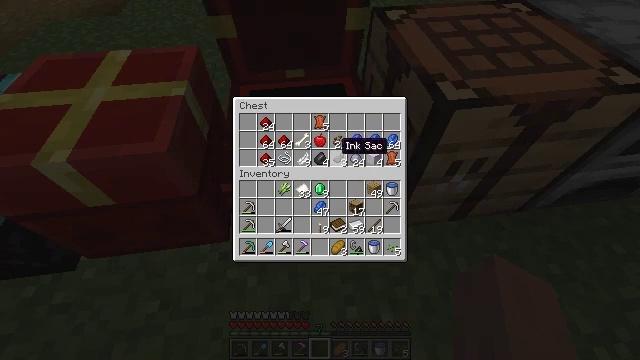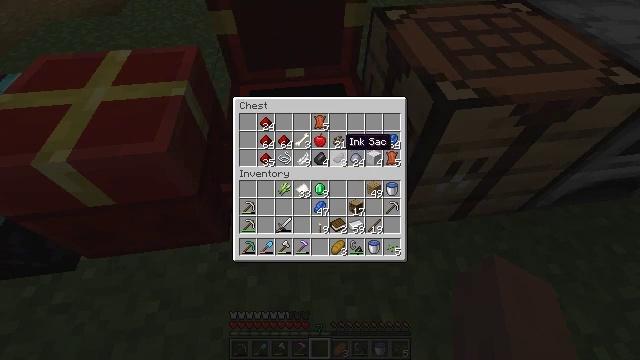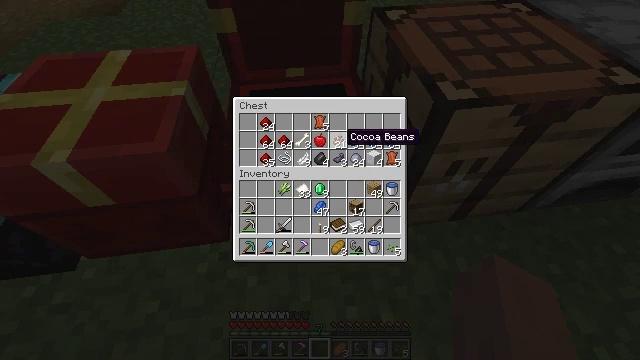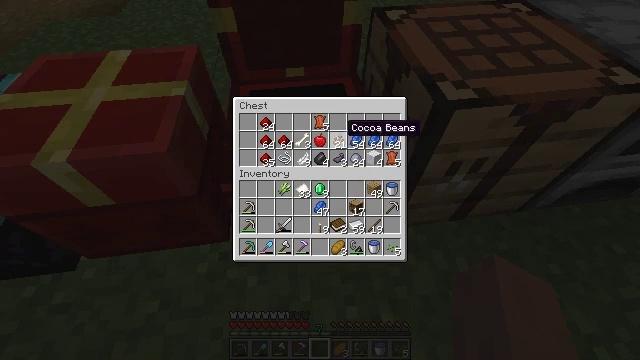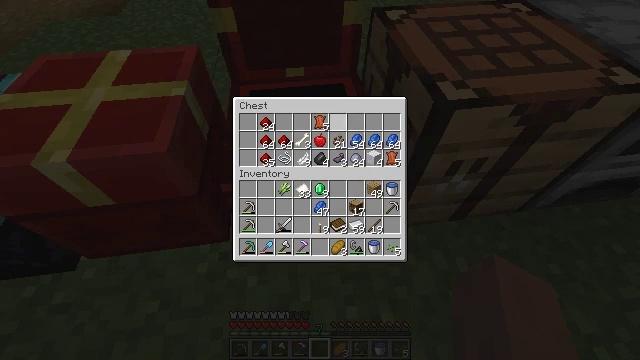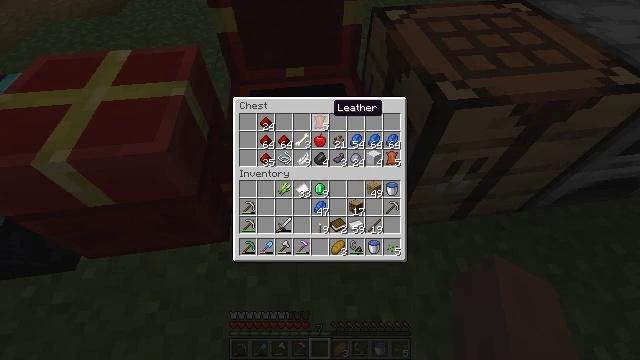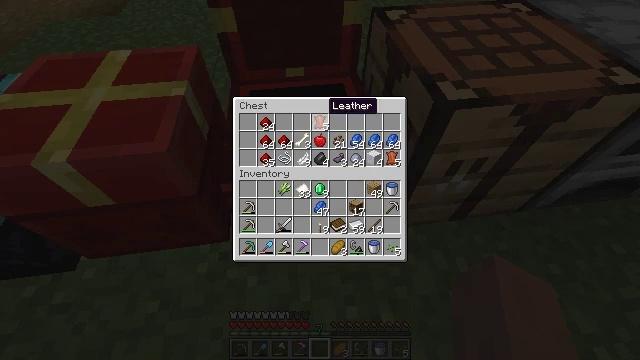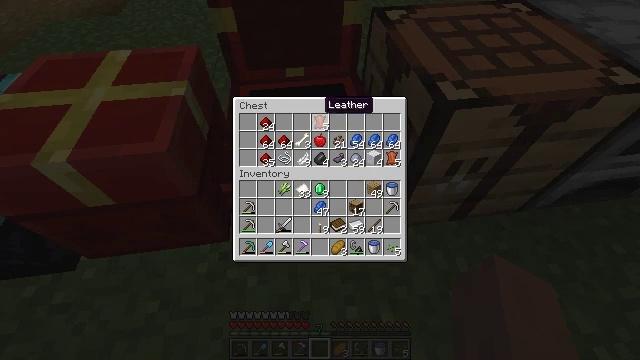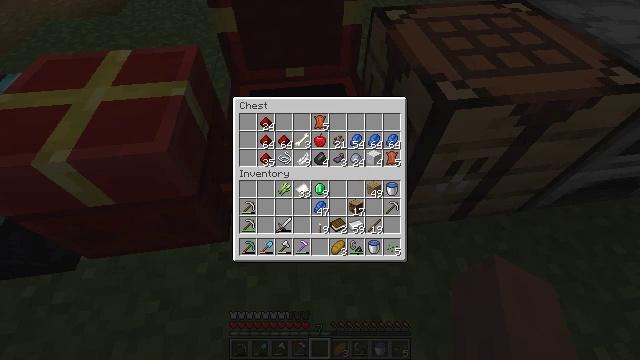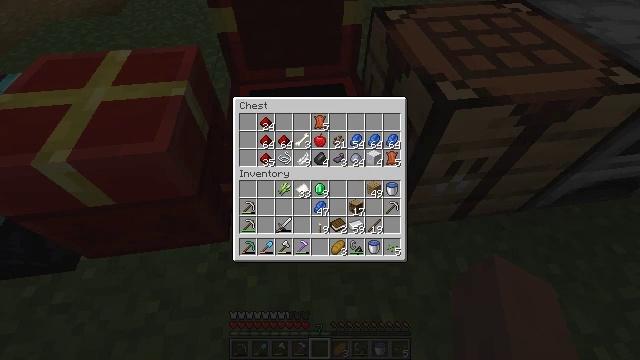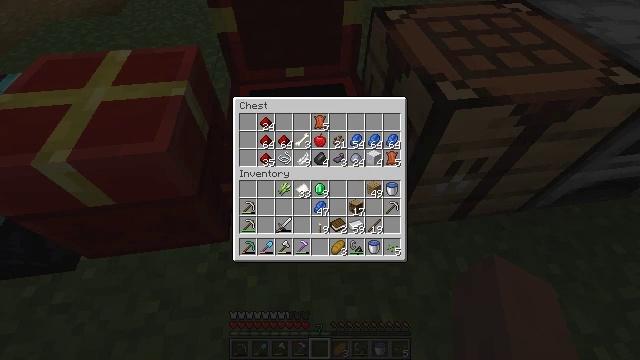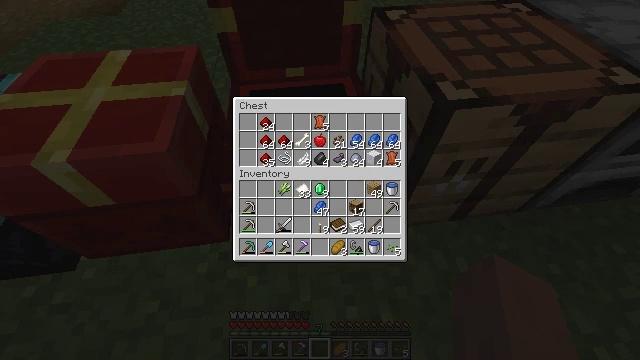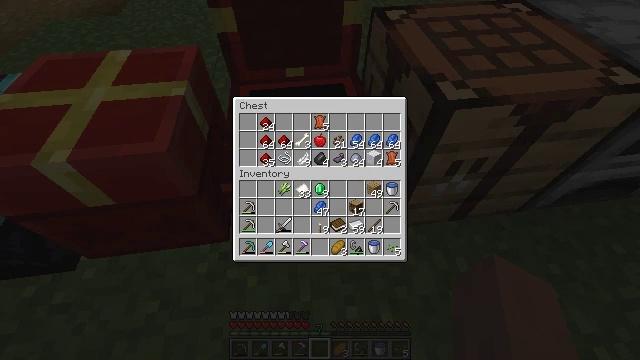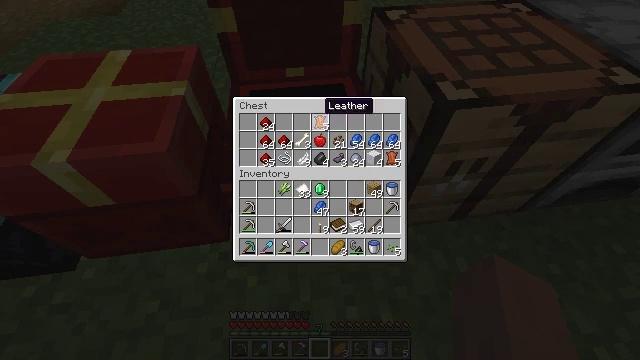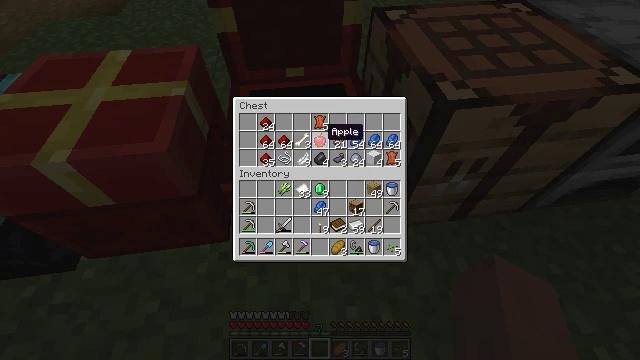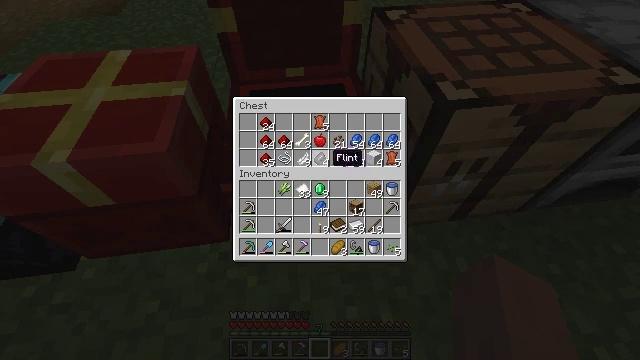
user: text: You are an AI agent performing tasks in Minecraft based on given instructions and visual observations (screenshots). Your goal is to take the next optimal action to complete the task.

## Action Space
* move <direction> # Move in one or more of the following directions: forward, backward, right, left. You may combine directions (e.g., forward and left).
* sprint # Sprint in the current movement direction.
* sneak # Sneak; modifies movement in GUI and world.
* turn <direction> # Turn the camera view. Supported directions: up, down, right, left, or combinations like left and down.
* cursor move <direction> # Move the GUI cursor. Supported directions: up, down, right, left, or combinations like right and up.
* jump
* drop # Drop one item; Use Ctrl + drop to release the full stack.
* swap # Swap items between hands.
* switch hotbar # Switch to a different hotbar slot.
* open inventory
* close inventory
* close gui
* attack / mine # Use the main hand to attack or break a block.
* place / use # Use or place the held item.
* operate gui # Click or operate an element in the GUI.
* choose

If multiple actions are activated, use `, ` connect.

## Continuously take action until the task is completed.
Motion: motion action
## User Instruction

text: Open the crafting table and craft a book.
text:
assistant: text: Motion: no_op
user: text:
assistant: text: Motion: no_op
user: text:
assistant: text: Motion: cursor move up
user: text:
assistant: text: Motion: cursor move up
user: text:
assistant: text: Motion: cursor move left and up
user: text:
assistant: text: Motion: no_op
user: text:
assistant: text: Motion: no_op
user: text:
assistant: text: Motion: no_op
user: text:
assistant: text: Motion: no_op
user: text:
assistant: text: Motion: operate gui
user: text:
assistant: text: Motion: operate gui
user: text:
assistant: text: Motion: no_op
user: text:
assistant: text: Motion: no_op
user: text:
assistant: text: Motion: cursor move down
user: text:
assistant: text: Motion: cursor move down
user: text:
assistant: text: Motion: cursor move down
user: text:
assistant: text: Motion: cursor move down
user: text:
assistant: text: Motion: no_op
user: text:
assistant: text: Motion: cursor move right and up
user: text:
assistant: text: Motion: cursor move right and up
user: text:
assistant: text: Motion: no_op
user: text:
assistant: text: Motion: no_op
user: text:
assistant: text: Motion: no_op
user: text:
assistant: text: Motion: no_op
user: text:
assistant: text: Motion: no_op
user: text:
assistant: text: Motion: no_op
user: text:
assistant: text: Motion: no_op
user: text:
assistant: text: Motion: cursor move left
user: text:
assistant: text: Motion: cursor move left and up
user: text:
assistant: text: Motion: cursor move left and up